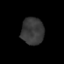
Tissue: prostate
Cell type: T cells
Senescence score: 0.2943
Nuclear area (px): 596
Mean DAPI intensity: 56.792